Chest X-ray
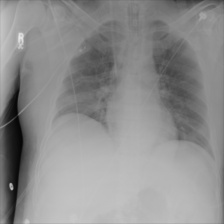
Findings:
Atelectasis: negative
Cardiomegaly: negative
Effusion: negative
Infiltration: negative
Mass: negative
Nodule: negative
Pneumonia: negative
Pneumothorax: negative
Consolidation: negative
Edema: negative
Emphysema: negative
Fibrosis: negative
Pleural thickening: negative
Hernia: negative